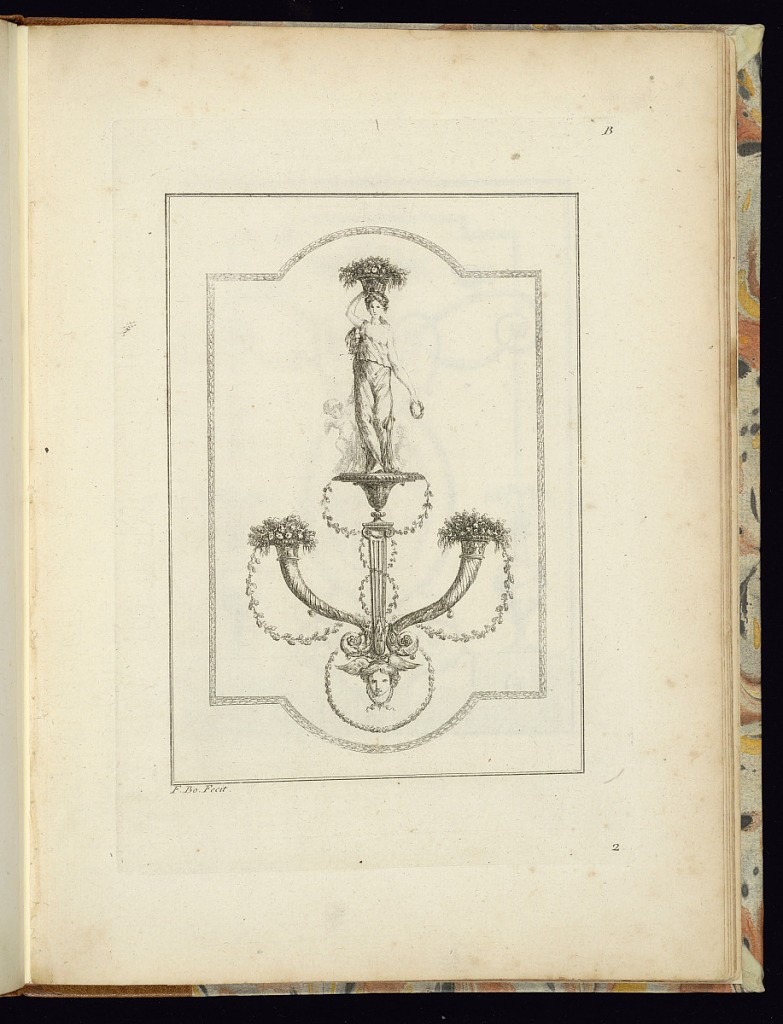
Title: Arabesque Panel Design
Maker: Juste-François Boucher, French, 1736 – 1782
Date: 1775–88
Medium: Etching on paper
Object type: Print
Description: An arabesque panel design featuring a central female figure in classical dress holding a basket of flowers above her head, with a winged putto by her side, standing on a plinth with cornucopia, festoons of leaves, scrolling leaves, fluting and a winged mask (mascaron) below. The plate is numbered and signed.